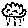
Label: cloud